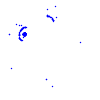
Particle: electron